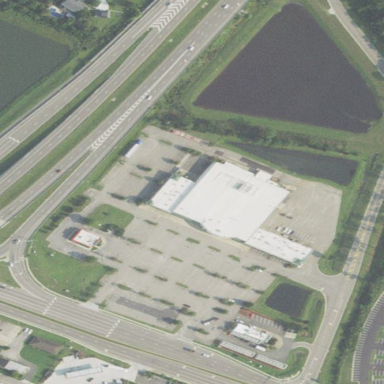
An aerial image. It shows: Retail area.